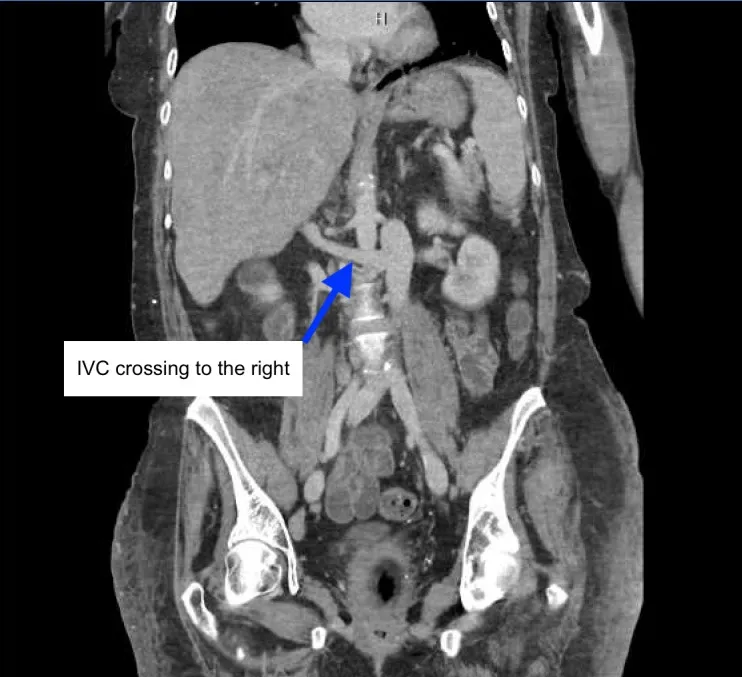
L sided IVC crossing to the right anterior to the aorta. (CT abdomen/pelvis w/contrast - coronal view).
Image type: radiology (ct)